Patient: sex F, age 67
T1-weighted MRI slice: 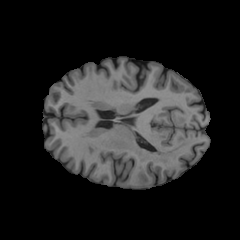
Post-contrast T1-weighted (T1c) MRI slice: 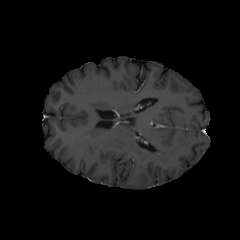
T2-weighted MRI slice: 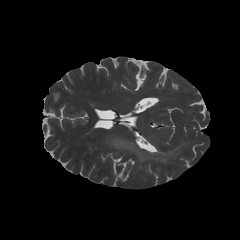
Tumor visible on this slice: yes
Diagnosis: Glioblastoma, IDH-wildtype
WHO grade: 4